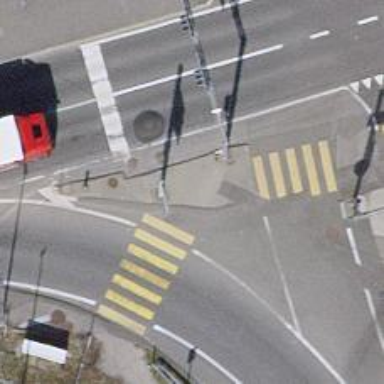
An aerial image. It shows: Traffic calming island.